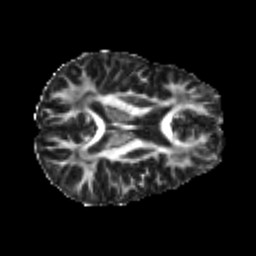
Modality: FA
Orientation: axial
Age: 19
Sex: male
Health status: healthy
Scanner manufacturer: philips
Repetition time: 7.475 s
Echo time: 0.08753 s